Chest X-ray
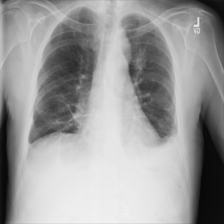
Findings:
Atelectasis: negative
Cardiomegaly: negative
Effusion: positive
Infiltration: positive
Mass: positive
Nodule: negative
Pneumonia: negative
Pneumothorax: negative
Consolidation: negative
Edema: negative
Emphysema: negative
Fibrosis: negative
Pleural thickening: negative
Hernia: negative